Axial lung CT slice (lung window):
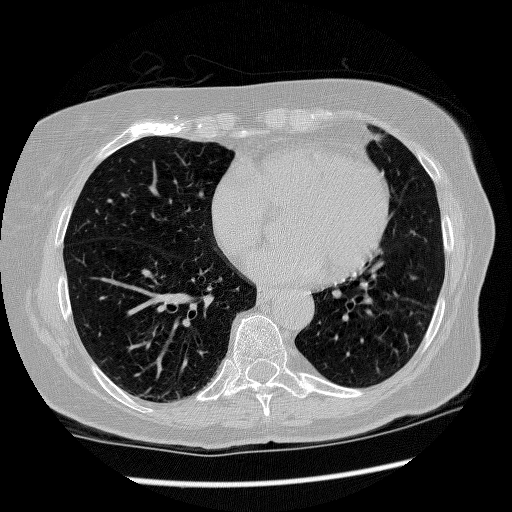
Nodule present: no